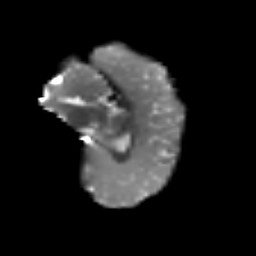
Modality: T2w
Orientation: sagittal
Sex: female
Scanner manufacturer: siemens
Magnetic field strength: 3 T
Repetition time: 5 s
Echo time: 0.071 s